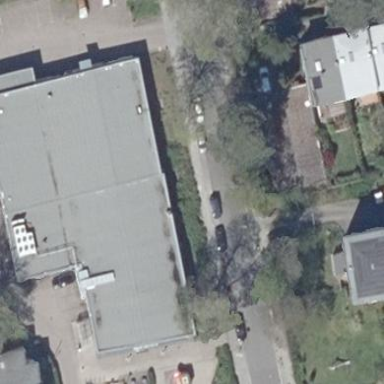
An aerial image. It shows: Supermarket building.